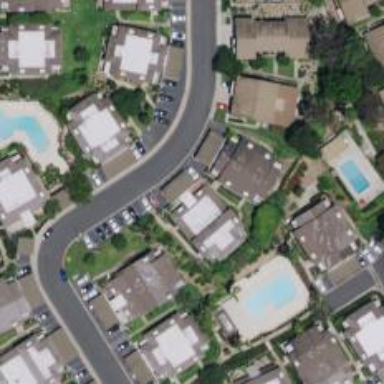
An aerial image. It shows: Residential road with sidewalk on the left side.